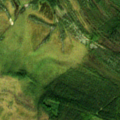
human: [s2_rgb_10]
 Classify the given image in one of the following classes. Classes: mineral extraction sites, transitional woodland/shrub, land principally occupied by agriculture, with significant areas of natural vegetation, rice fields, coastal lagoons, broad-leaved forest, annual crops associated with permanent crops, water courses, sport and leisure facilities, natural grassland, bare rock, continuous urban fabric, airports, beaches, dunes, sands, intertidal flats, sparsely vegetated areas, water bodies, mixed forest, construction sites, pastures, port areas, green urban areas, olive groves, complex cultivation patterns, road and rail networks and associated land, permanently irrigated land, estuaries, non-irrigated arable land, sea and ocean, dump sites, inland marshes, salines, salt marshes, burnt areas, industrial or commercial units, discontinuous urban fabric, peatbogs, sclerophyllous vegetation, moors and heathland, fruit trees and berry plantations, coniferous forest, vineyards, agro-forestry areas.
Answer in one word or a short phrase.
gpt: coniferous forest, transitional woodland/shrub, peatbogs